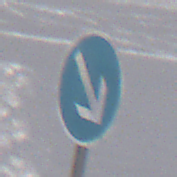
Verkehrszeichen: VorgeschriebeneVorbeifahrtRechts
Umgebung: Outdoor, Nature
Tageszeit: MorningAfternoon
Wetter: PartlyCloudy
Licht: Natural
Jahreszeit: Winter
Kontrast: HighContrast